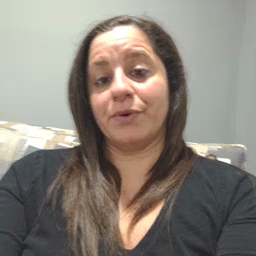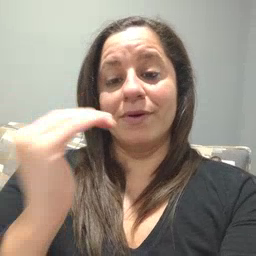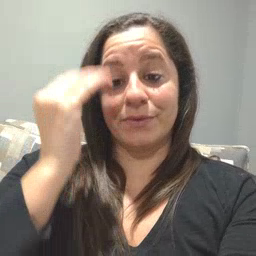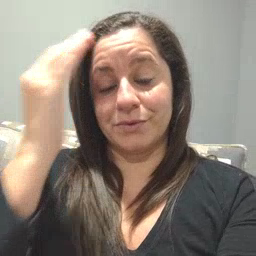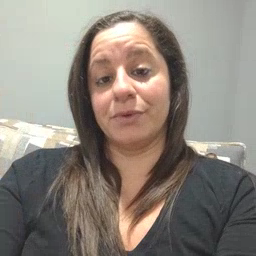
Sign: head